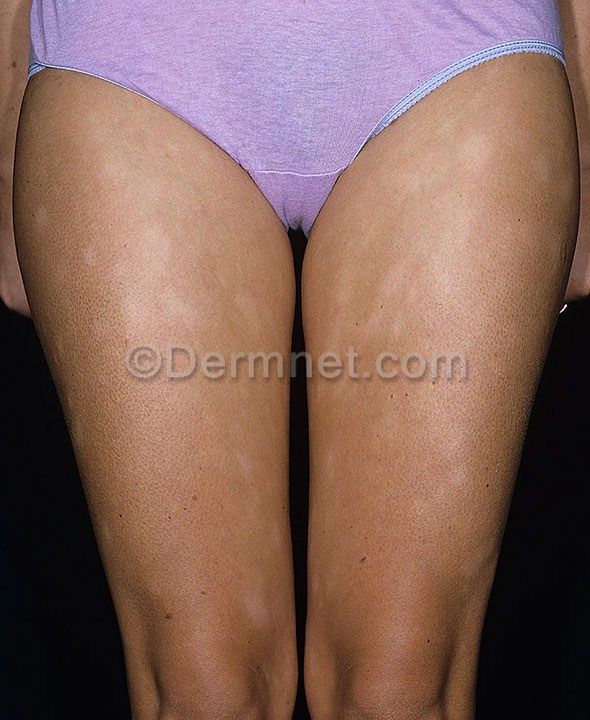
Disease: Atopic Dermatitis Photos